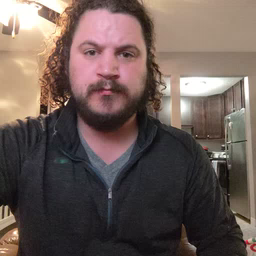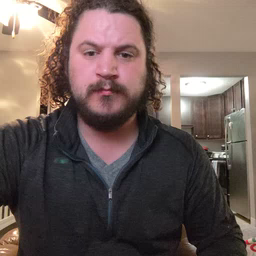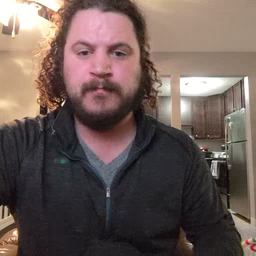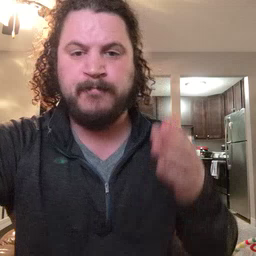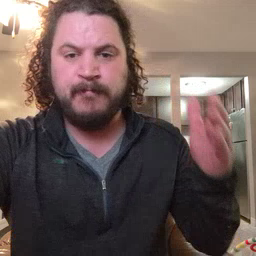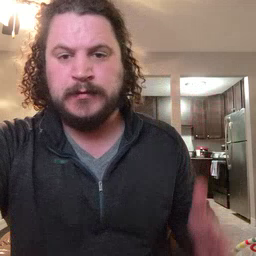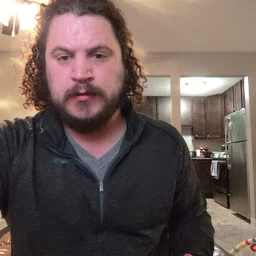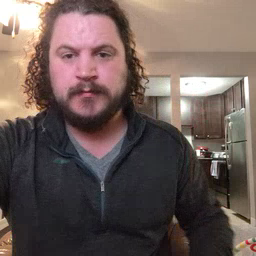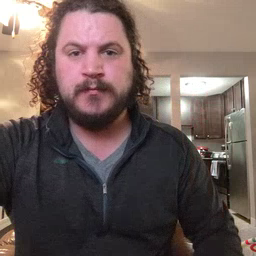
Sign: beside